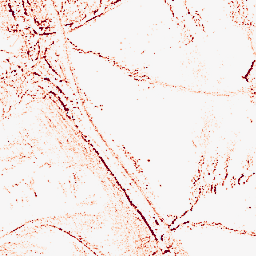
Category: morphological
Decomposition family: morphological_square
Decomposition parameters: operation: opening
size: 3
Upsampling method: sinc_blackman
Upsampling parameters: scale: 2
kernel_size: 8
Upsampling scale: 2